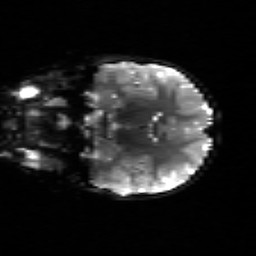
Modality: sbref
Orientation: coronal
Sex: male
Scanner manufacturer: siemens
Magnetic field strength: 3 T
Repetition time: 5 s
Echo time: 0.071 s